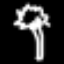
Label: palm tree